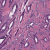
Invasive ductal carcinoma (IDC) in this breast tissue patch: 1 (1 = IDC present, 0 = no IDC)